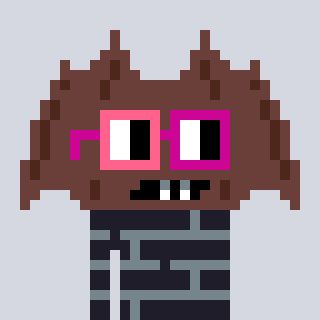
a pixel art character with square pink and red glasses, a bat-shaped head and a grayscale-colored body on a cool background